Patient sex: M
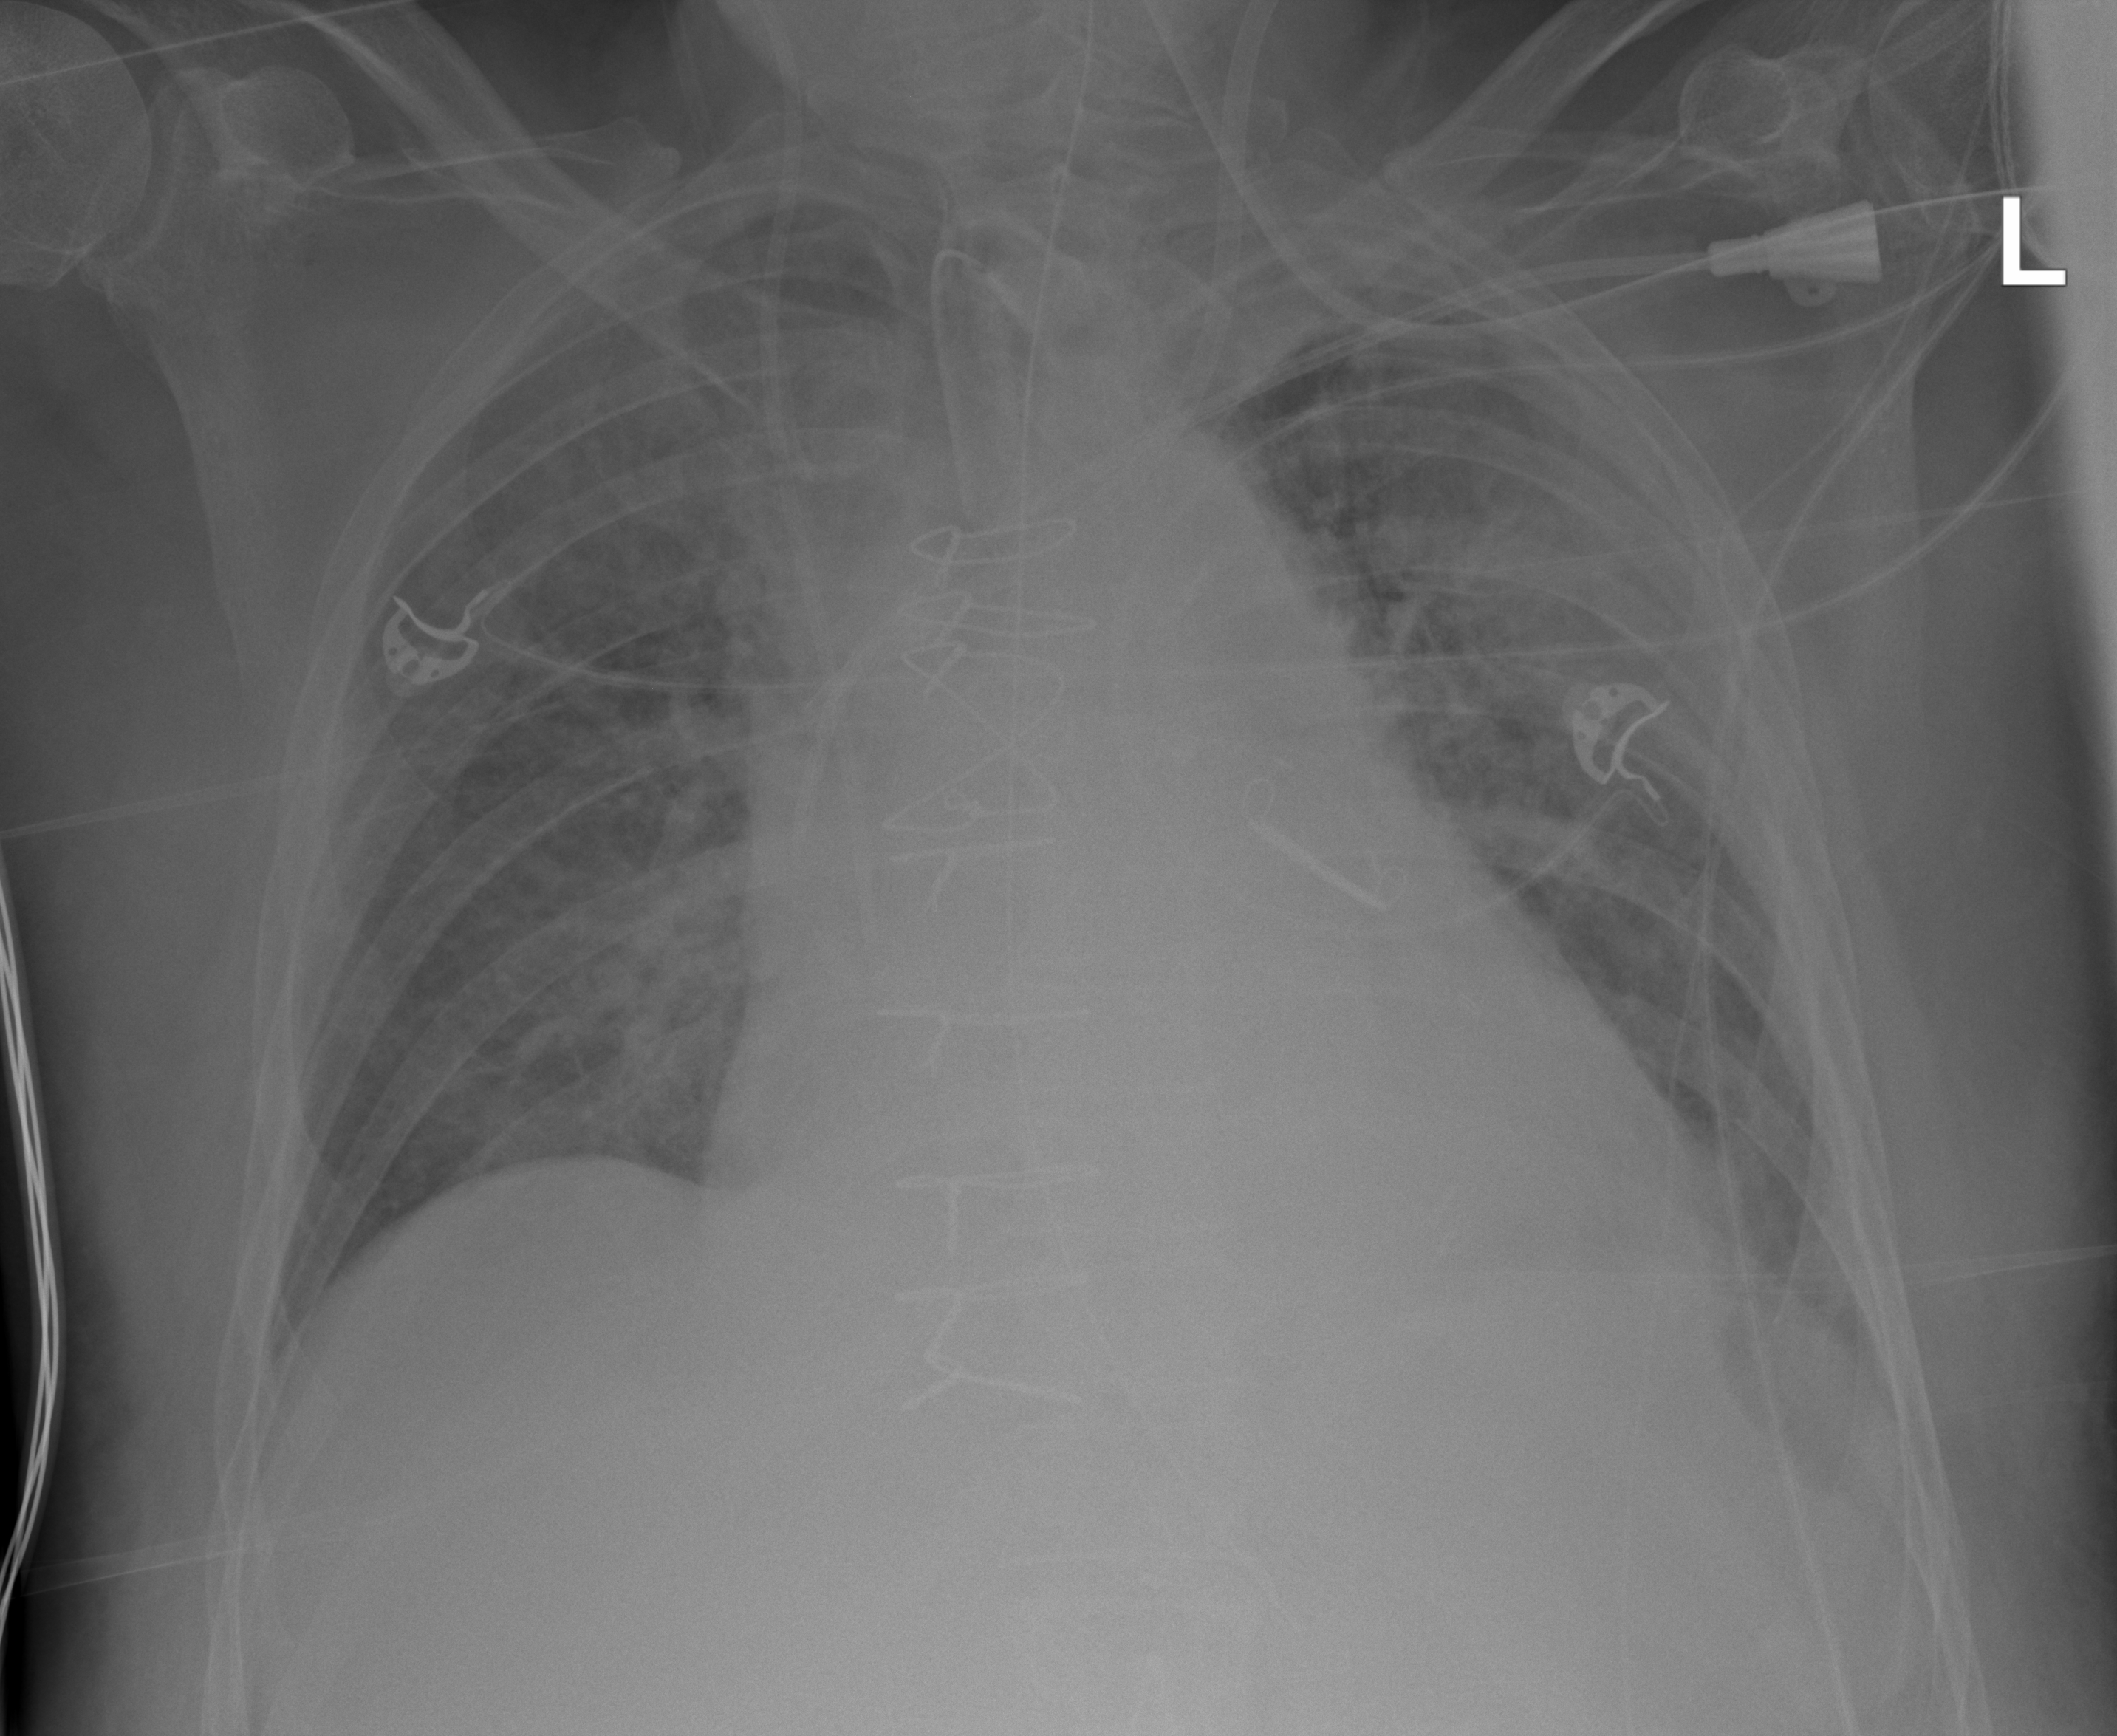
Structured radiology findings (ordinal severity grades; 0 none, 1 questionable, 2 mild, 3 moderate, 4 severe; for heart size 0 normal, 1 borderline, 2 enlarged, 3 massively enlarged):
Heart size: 2
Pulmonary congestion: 3
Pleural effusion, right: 2
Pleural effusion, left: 2
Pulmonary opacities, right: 2
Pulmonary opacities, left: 1
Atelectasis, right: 0
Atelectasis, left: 0